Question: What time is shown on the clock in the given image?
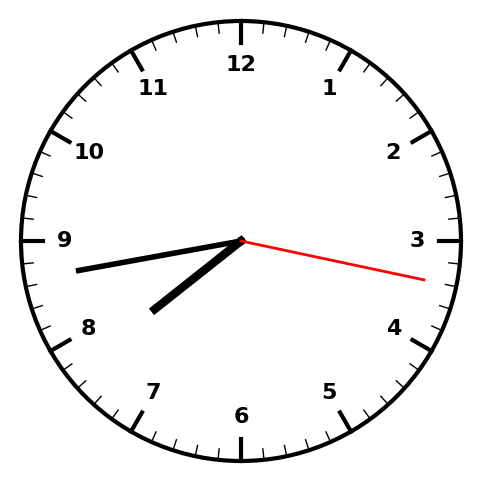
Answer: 07:43:17